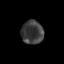
Tissue: skin
Cell type: Myeloid cells
Senescence score: 0.7252
Nuclear area (px): 515
Mean DAPI intensity: 59.837